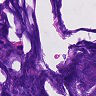
Metastatic tissue present: no